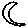
Label: moon